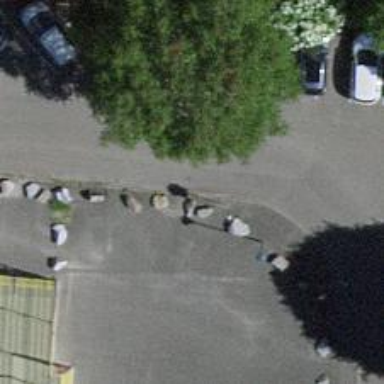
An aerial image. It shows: Block barrier.